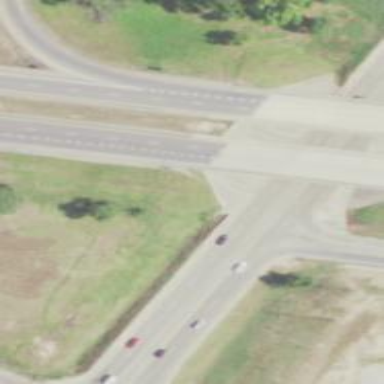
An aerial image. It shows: Primary highway that is also expressway.